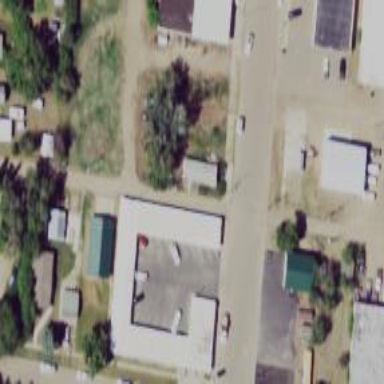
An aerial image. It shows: Motel building.